Field crop: maize
Growth stage: 1
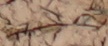
Species: lolium